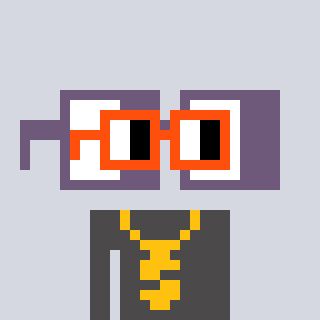
a pixel art character with square orange glasses, a glasses-shaped head and a grayscale-colored body on a cool background